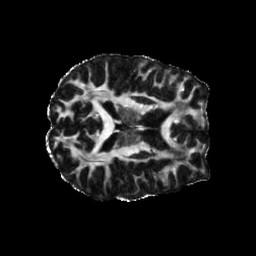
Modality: FA
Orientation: axial
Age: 27
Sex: female
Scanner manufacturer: siemens
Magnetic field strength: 6.98 T
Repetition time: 7.08 s
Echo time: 0.0756 s